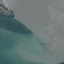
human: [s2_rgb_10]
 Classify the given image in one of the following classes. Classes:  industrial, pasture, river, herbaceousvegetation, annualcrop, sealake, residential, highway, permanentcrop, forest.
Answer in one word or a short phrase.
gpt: SeaLake